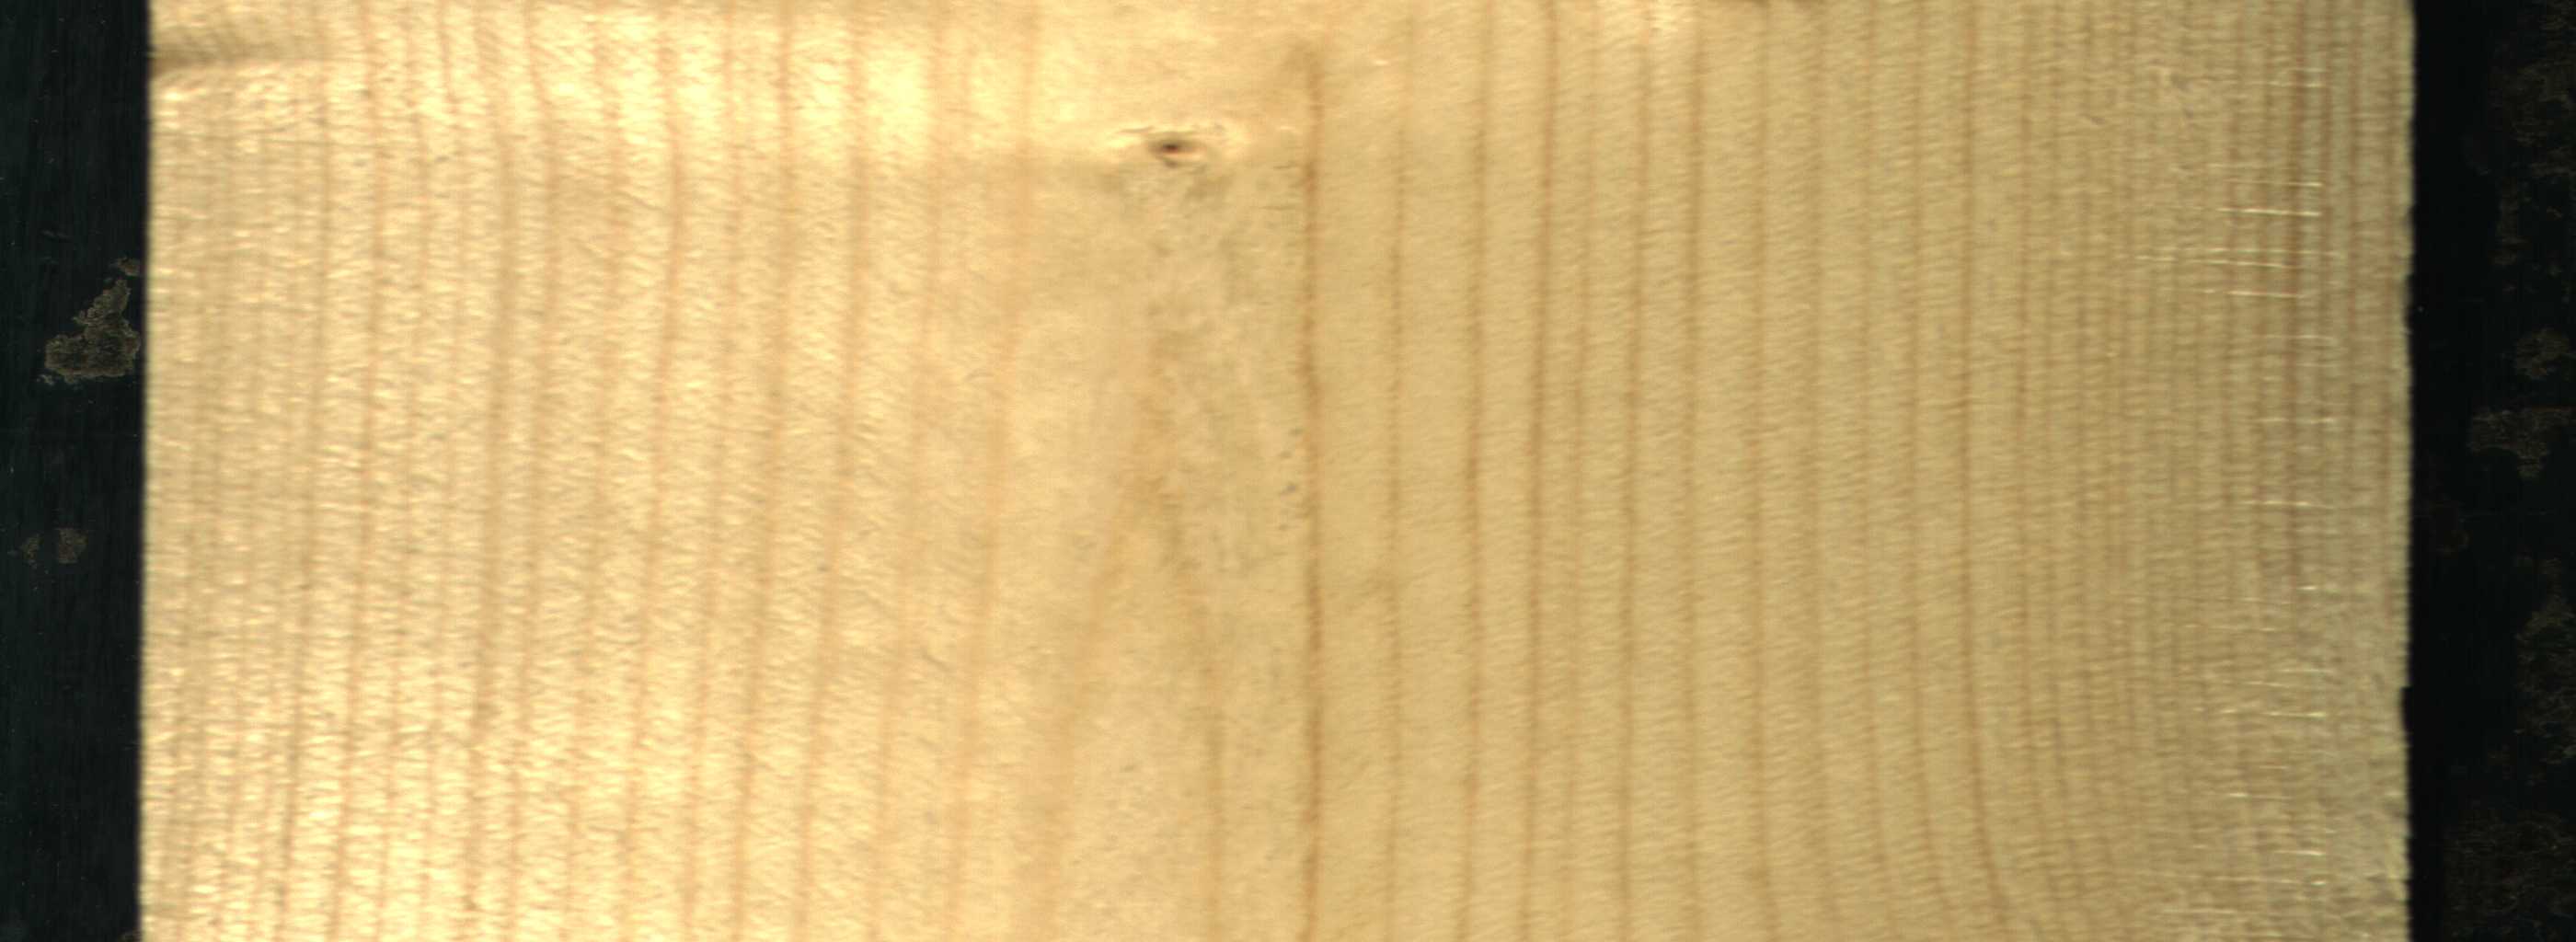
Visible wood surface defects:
Live_Knot